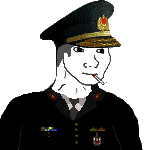
Label: 5_Doomer